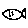
Label: fish